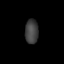
Tissue: lung
Cell type: Others
Senescence score: 0.2356
Nuclear area (px): 318
Mean DAPI intensity: 63.937